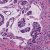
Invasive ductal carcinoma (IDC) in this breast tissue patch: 1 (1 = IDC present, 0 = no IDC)